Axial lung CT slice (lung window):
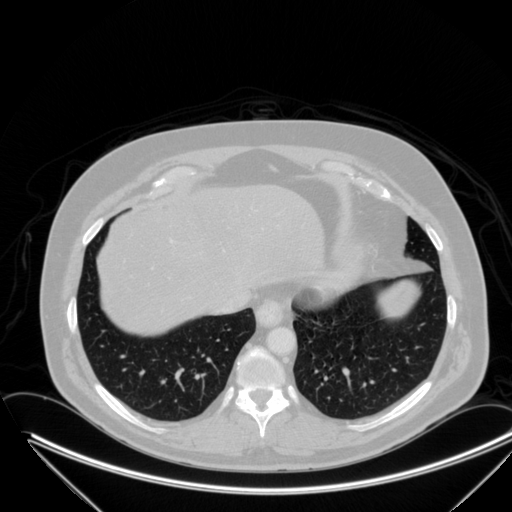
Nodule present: no